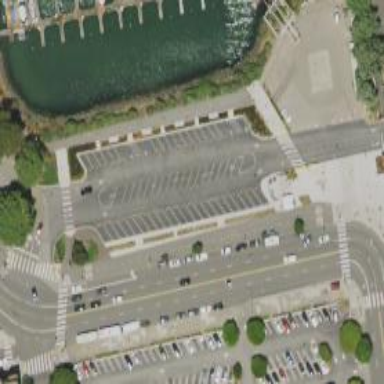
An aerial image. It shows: Parking space is available.